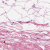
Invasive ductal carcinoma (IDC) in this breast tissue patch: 0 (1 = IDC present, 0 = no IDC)